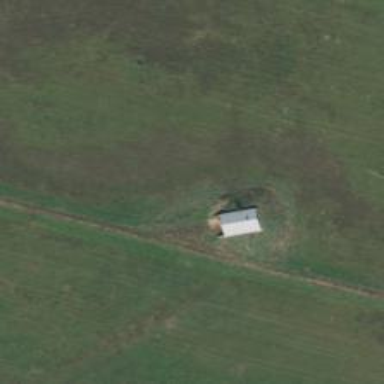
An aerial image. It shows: Military bunker.